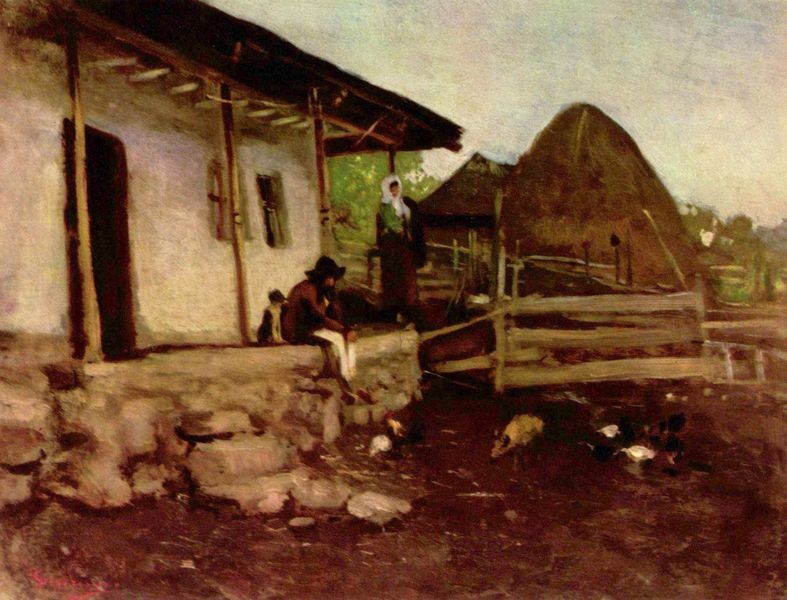
Titel: Hof eines Bauernhauses
Künstler: Nicolae Grigorescu
Standort: Bukarest
Institution: Muzeul de Arta
Schlagwörter: baum, berg, blau, gemälde, himmel, mann, weiß, aquarell, bäume, grün, landschaft, menschen, ocker, sitzen, braun, fenster, frau, holz, hut, pfeiler, schwarz, stroh, stützen, säulen, terasse, tür, dach, haus, hund, tiere, tuch, weg, wiese, zaun, haube, flaschen, wand, arm, stehen, stein, steine, signatur, erde, feld, hügel, pfähle, vieh, vögel, busch, gatter, hütte, land, familie, arbeit, bauern, maus, ente, hosen, bäuerin, heu, dorf, mauer, schweine, bauernhof, hof, latten, enten, pause, grube, treppe, kopftuch, sitzt, balken, stufen, bretter, warten, bauer, tor, pfosten, schmutz, stütze, veranda, schwein, stangen, zigeuner, hauswand, haufen, heuhaufen, steht, schlamm, verschwommen, verwischt, ländlich, stall, hot, stange, hahn, huhn, ahus, lehmhütte, hühner, bäurin, stiegen, abfall, misthaufen, osteuropa, balkan, grippe, pfeilen, jauchegrube, zzaun, etür